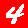
Digit: 4